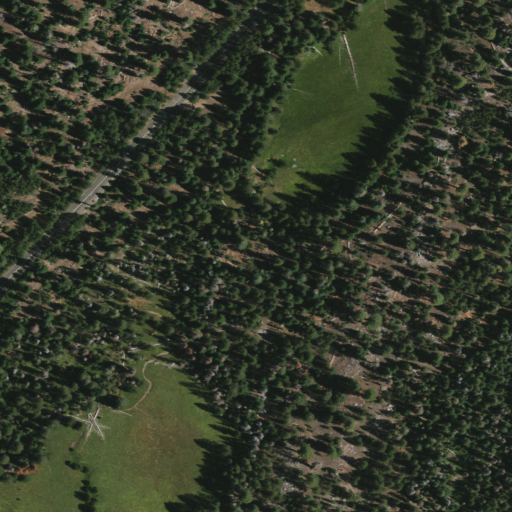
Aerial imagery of plain(s) in California named Red Top Meadows containing evergreen forest, herbaceous wetlands, and woody wetlands